Question: I have to tables "ALUMNOS" and "MATERIAS". In SQL exist another table "ALUMNOS BY MATERIAS". I know this is not necessary in EF model, because exists the properties navigation. But how can insert or delete from this " associations table"??
Thanks in advance!!
Guille

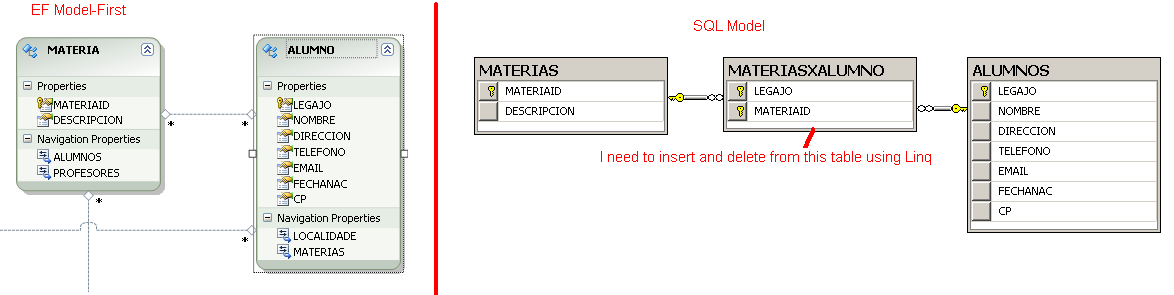
Answer: The only way would be to remove the link between the Materia and Alumno objects before saving again. This way they are individual objects or only contain links that are required. This will set the mapping table correctly.